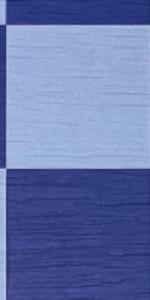
Label: Empty